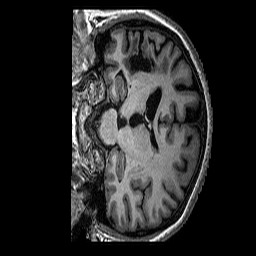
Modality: T1w
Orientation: coronal
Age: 39
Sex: female
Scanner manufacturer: siemens
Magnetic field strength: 3 T
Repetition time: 2.25 s
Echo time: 0.003 s